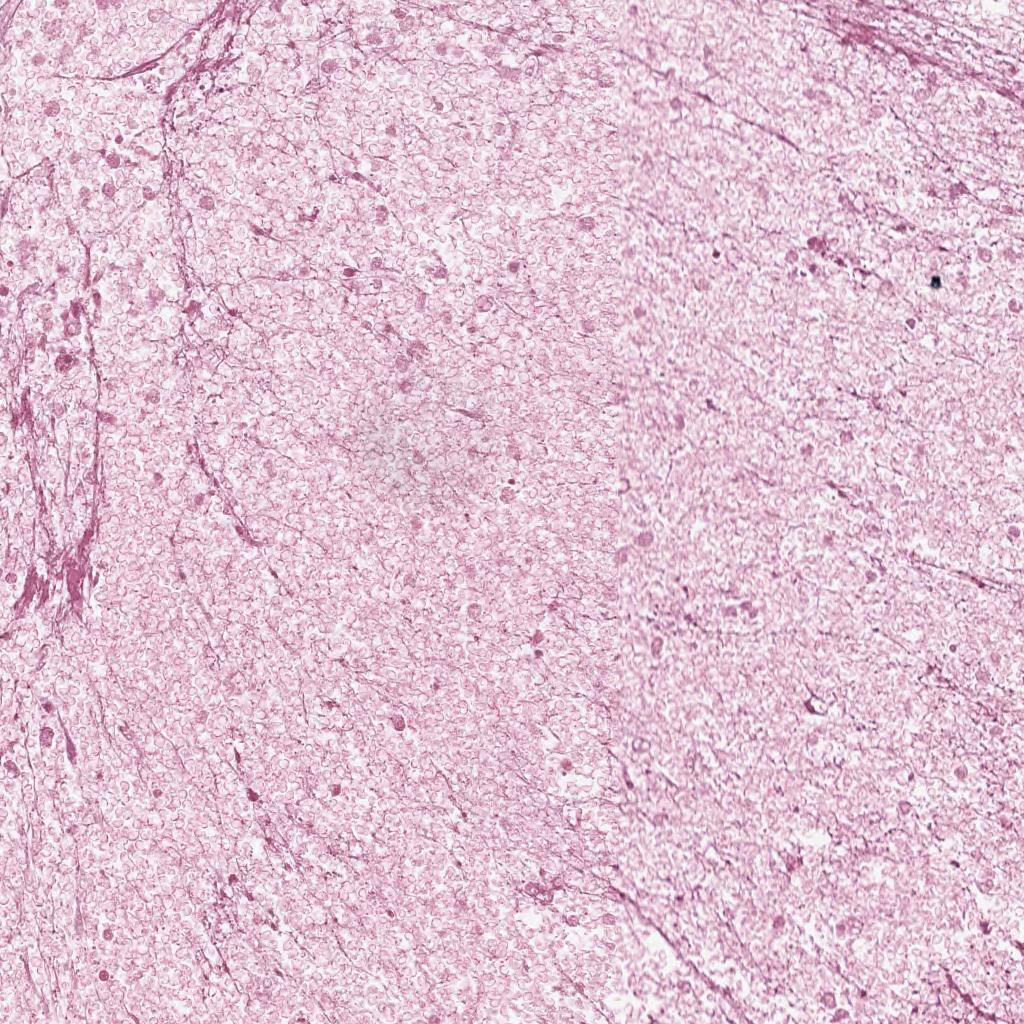
Label: Non-Viable-Tumor